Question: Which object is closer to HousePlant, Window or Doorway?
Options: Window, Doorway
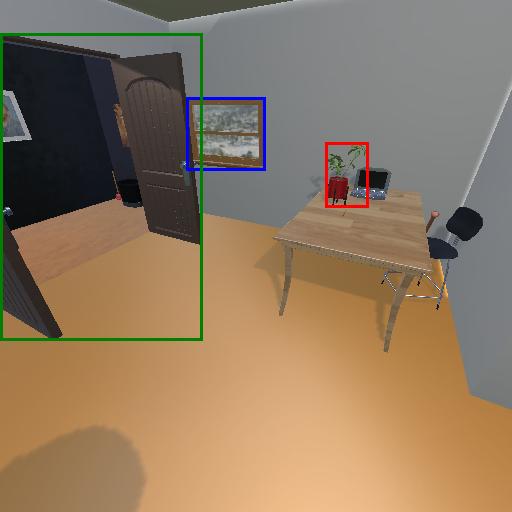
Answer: Window